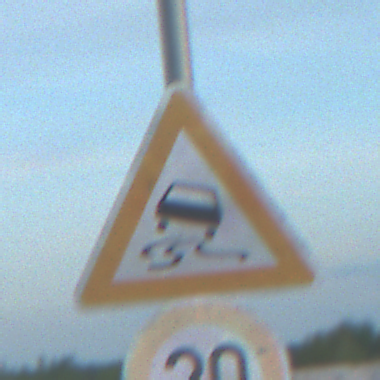
Verkehrszeichen: SchleuderOderRutschgefahr
Zusatzzeichen unten: Geschwindigkeit20
Umgebung: Outdoor, Beach
Tageszeit: SunriseSunset
Wetter: PartlyCloudy
Licht: Natural
Jahreszeit: NotSpecified
Kontrast: LowContrast